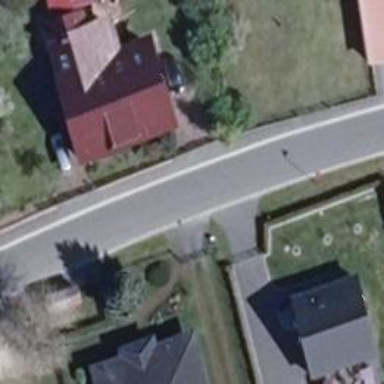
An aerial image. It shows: Tertiary road with asphalt surface.